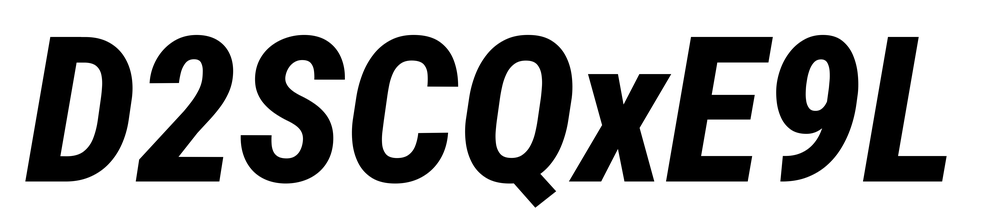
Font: Roboto-Italic_Condensed_ExtraBold_Italic